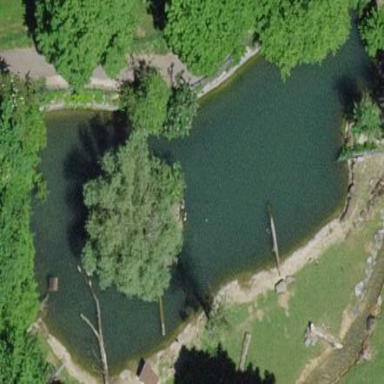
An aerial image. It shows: Pond surrounded by natural water.